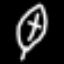
Label: leaf